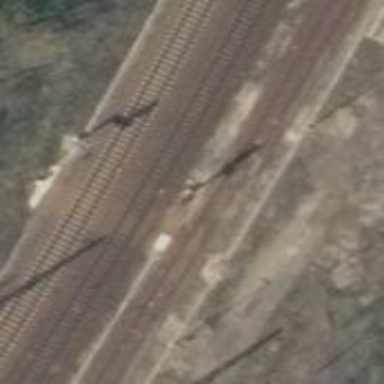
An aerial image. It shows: Railway signal.